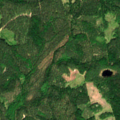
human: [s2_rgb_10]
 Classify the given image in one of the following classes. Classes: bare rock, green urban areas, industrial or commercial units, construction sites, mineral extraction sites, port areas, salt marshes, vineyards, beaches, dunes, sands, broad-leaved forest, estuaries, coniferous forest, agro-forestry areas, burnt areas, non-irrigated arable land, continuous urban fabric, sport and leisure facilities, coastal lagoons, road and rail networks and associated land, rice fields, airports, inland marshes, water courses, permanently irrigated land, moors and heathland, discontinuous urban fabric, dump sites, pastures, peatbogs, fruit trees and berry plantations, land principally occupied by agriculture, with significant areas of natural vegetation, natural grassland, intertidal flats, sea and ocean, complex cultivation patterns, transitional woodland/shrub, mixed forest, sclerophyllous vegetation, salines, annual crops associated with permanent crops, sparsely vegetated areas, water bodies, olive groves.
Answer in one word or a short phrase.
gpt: coniferous forest, mixed forest